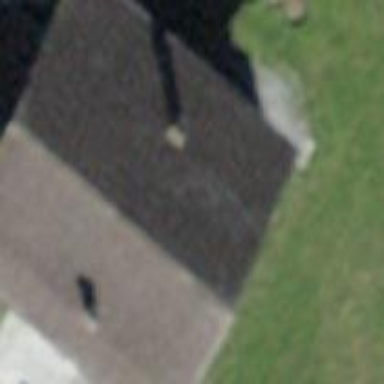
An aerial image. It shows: Rural barn.